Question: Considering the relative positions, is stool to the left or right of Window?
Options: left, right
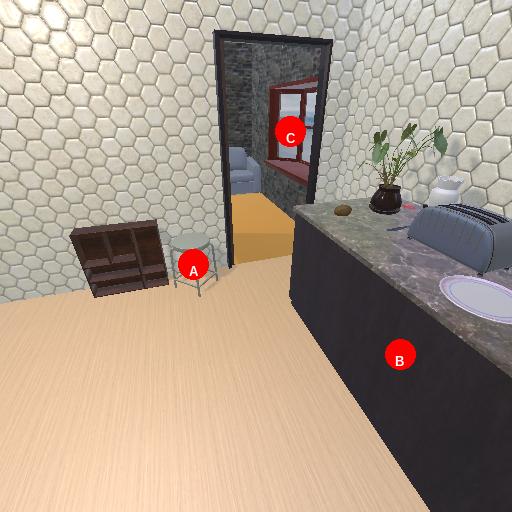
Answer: left